Question: Is there a way to create a background like this with CSS?
I have tried this:
'''
<div style="background: linear-gradient(to bottom, #3F51B5 50%, #FAFAFA 50%);">
'''

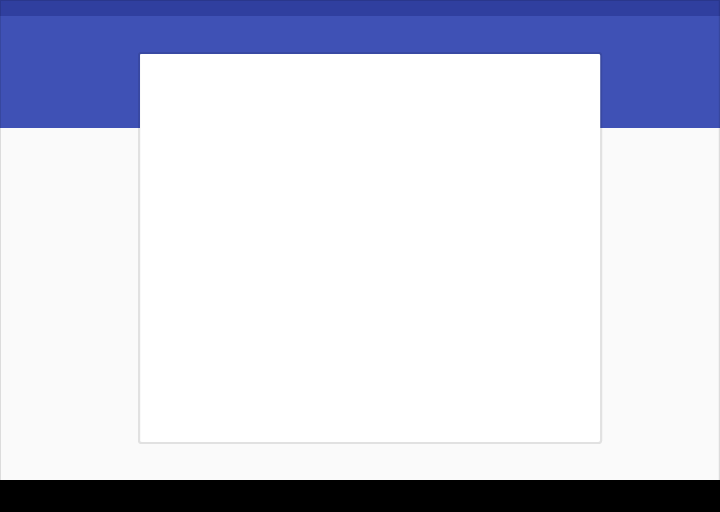
Answer: There are so many ways to achieve that with CSS. See the example below and adjust as needed.
'''
* {
margin: 0 auto;
}
#color-bar {
width: 100%;
height: 150px;
background-color: rgb(63,81,181);
position: absolute;
z-index: -2;
top: 0;
}
#nav-bar {
height: 30px;
width: 100%;
background-color: rgb(48,63,159);
}
#content {
width: 50%;
height: 400px;
background-color: #ddd;
z-index: 3;
margin-top: 80px;
box-shadow: 1px 1px 1px 1px #ccc;
}
'''
'''
<div id="color-bar">
<div id="nav-bar"></div><!-- End Nav Bar -->
</div><!-- End color Bar -->
<div id="content"></div><!-- End Nav content -->
'''